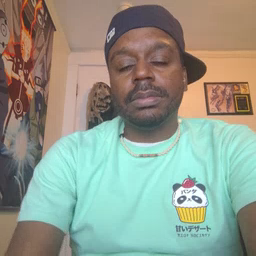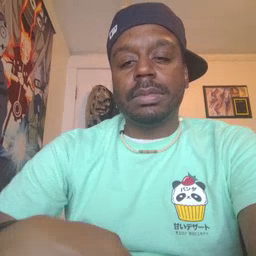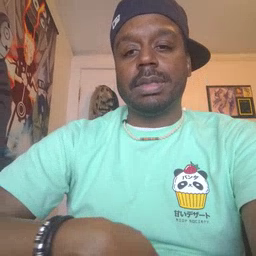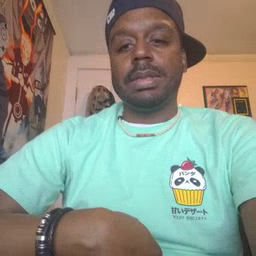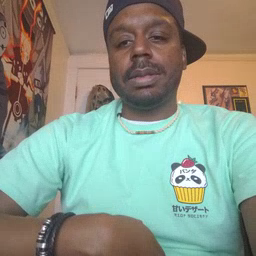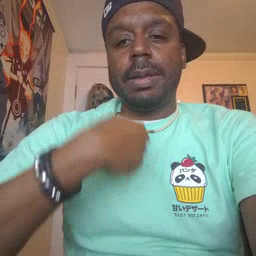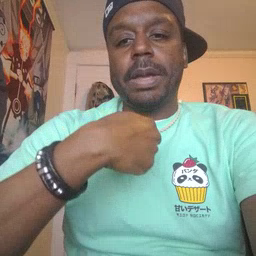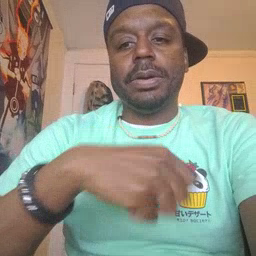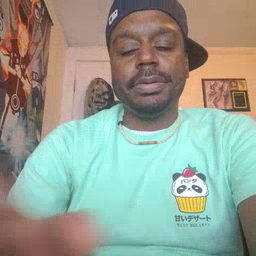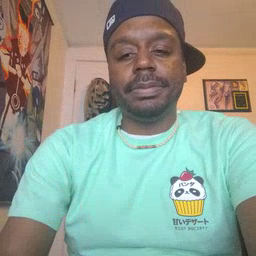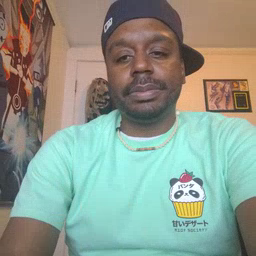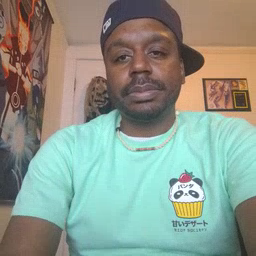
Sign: zipper